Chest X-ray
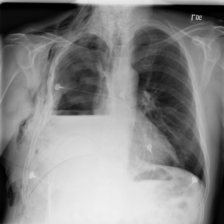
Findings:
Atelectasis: negative
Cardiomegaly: negative
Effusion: negative
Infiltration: negative
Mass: negative
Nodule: negative
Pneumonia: negative
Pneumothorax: negative
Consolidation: negative
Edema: negative
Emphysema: negative
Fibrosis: negative
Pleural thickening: negative
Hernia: negative